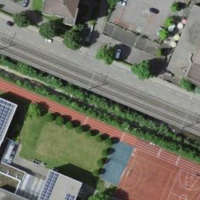
EUNIS habitat code: 54
Species observed at this site:
Symphoricarpos albus